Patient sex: M
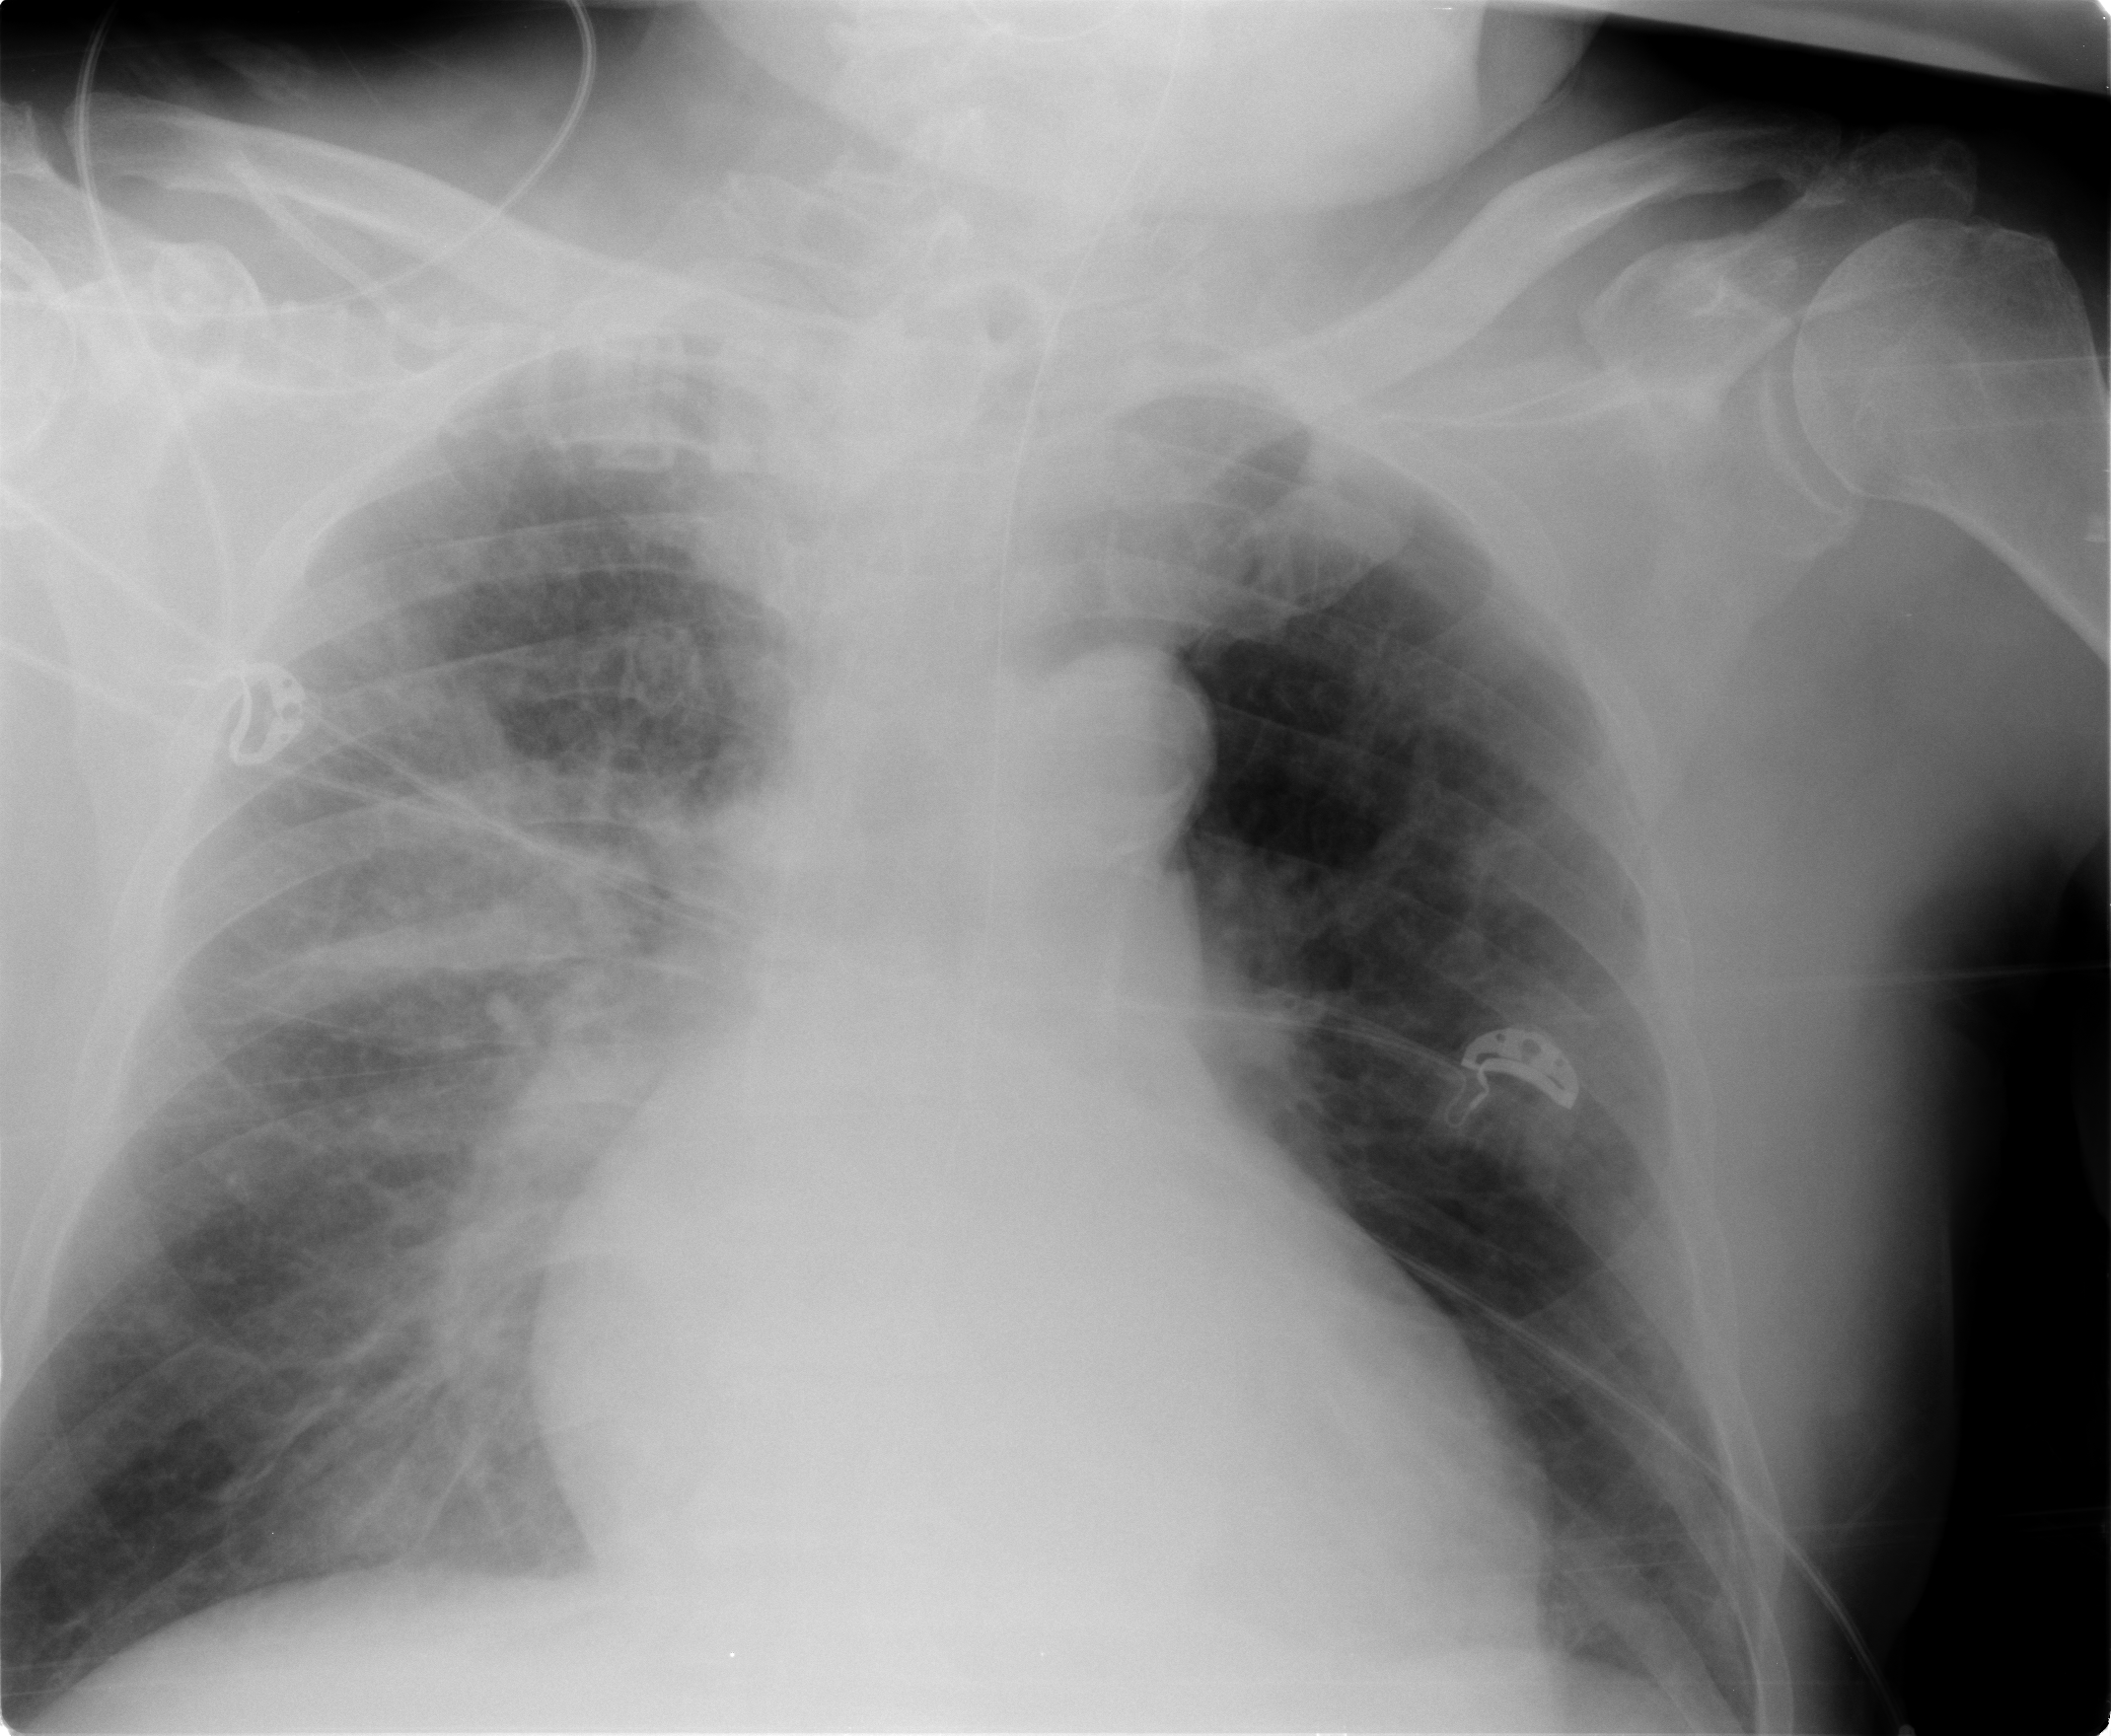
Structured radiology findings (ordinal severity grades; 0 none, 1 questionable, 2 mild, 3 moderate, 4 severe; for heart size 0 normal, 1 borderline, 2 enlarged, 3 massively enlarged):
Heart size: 2
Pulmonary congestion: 2
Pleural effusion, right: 2
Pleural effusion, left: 0
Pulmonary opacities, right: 3
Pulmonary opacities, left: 2
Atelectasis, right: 2
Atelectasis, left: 2